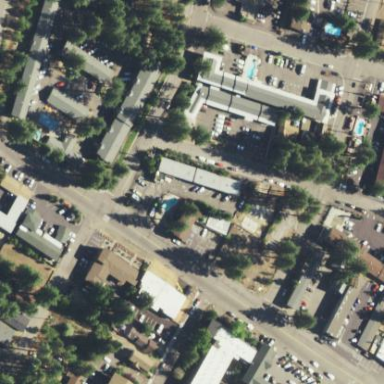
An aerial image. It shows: Motel.